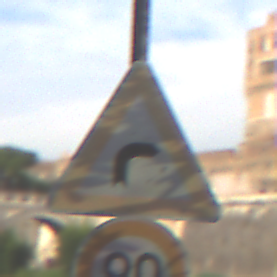
Verkehrszeichen: KurveRechts
Zusatzzeichen unten: Geschwindigkeit90
Umgebung: Outdoor, Suburban
Tageszeit: MorningAfternoon
Wetter: PartlyCloudy
Licht: Natural
Jahreszeit: NotSpecified
Kontrast: MediumContrast